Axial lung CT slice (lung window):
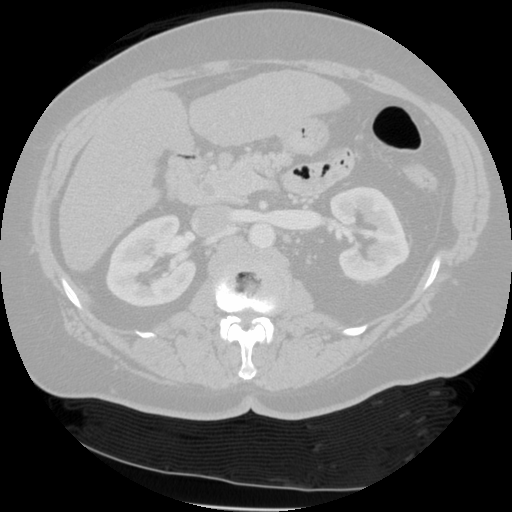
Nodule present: no